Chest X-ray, PA view. Patient: 39 years old, sex M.
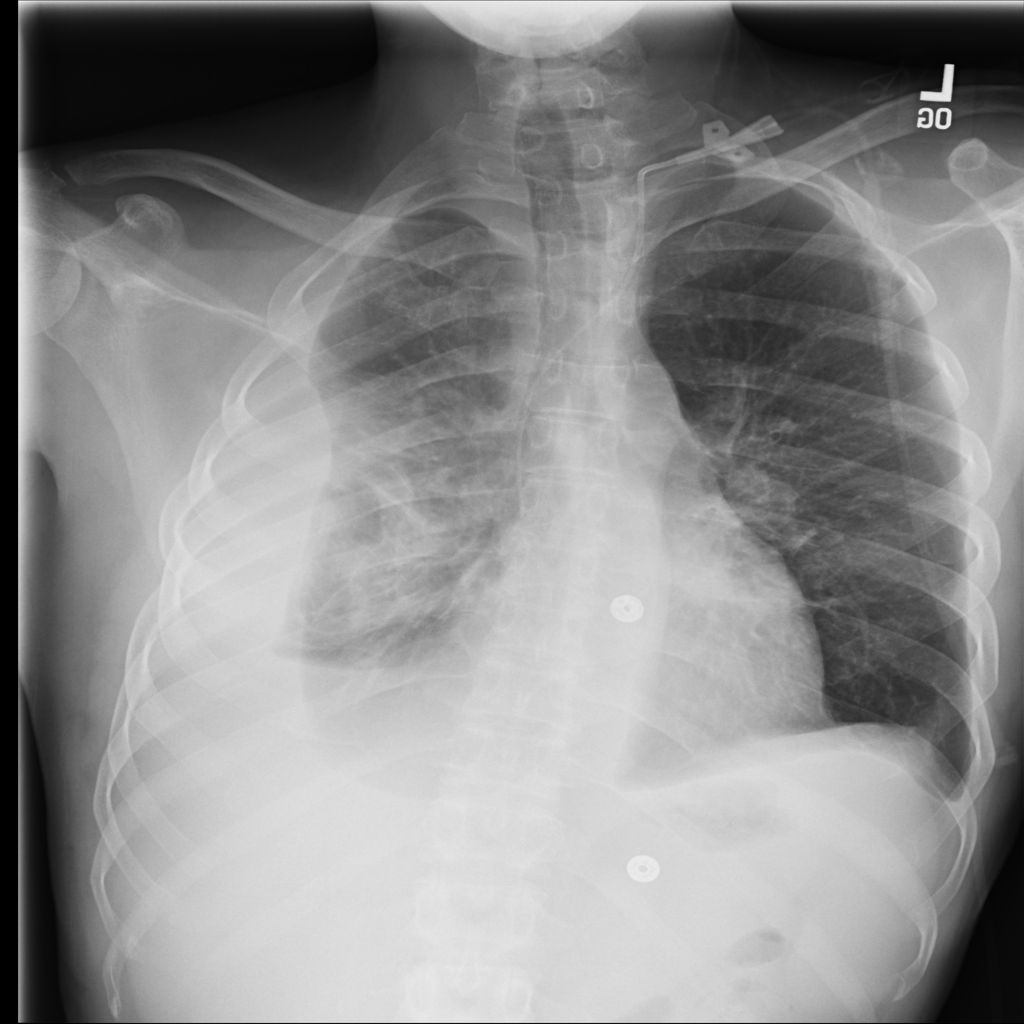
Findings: Effusion, Infiltration